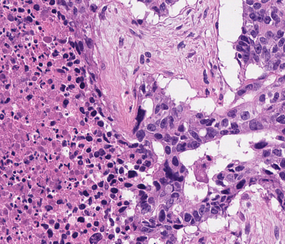
Tumor epithelial tissue: yes
Tumor-associated stroma tissue: yes
Normal tissue: no